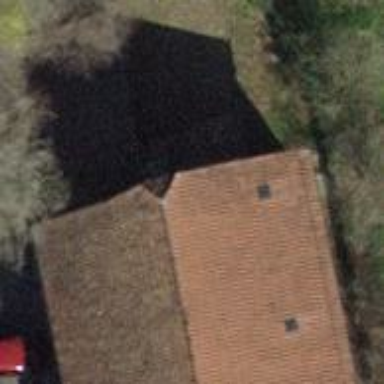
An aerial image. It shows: View of roof of building.